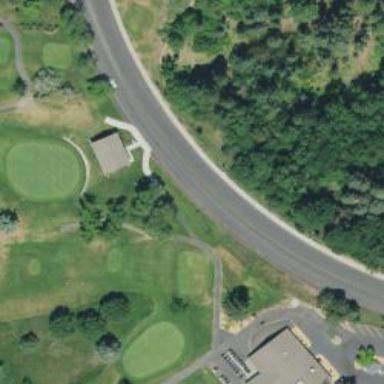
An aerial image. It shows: Service road used as golf cart path.